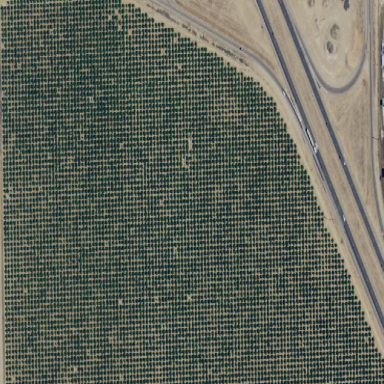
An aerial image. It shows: Orange orchard with rows of vibrant orange trees.